Field crop: tomato
Growth stage: 1
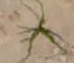
Species: cyperus